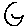
Label: moon